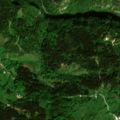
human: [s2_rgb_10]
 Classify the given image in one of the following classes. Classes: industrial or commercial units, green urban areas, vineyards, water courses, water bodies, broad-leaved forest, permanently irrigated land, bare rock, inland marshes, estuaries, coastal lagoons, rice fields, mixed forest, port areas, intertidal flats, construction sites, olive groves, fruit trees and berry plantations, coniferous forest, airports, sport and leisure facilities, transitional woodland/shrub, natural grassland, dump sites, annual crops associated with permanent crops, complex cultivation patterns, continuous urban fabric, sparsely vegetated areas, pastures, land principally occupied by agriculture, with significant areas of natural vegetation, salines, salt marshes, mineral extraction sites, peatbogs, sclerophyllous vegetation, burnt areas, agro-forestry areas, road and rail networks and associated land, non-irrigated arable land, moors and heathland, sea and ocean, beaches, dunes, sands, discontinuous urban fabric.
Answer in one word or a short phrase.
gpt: broad-leaved forest, coniferous forest, natural grassland